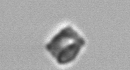
Label: Bacillariophyceae_morphotype1